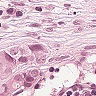
Metastatic tissue present: yes